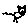
Label: cat